Question: I am trying to add a new account and allow that account to access the Bigcommerce App Store.
I followed the tutorial on <URL>
I have created the account, assign all the permissions by setting the user role to Store administrator as shown below. Somehow, the user I have created still can't access Bigcommerce App Store.
Could someone please tell me what I am missing? Thanks

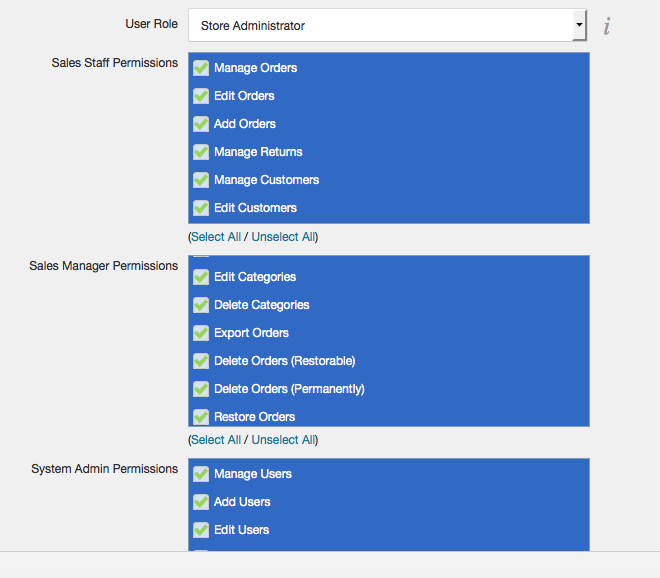
Answer: Only store owners have access to the single click apps on the Bigcommerce Appstore at this point. This is both to install and access the app once installed.
You can find documentation on that here: <URL>
------- UPDATE -------
As Alyss correctly indicates, BigCommerce has now updated the app system. Now, if an app is setup to handle multiple users, it is possible for users other than store owners to access an app.